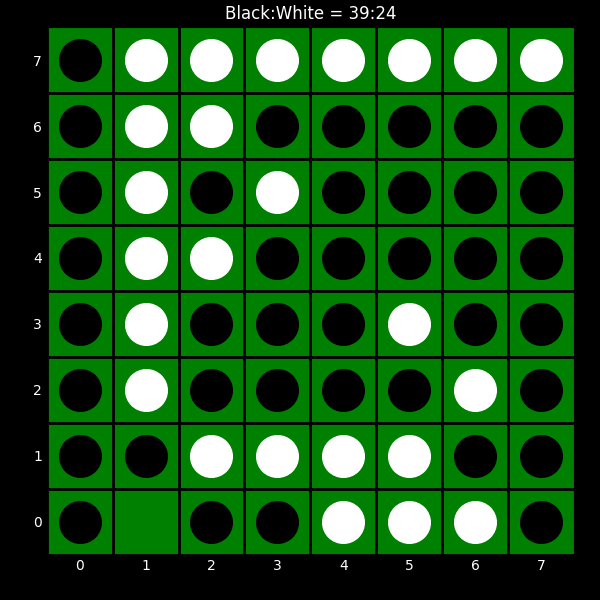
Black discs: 39
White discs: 24